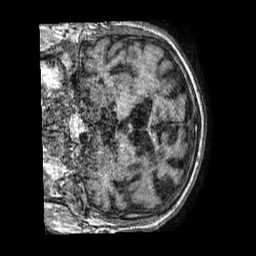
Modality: T1w
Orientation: coronal
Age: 87
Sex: male
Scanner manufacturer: philips
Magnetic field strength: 1.5 T
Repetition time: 0.007665 s
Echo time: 0.003512 s